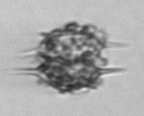
Label: Dictyocha